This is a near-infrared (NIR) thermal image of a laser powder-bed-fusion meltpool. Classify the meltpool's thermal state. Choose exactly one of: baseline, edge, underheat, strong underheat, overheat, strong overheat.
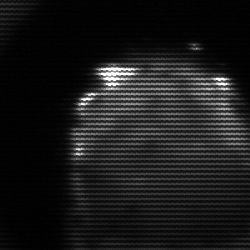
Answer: edge